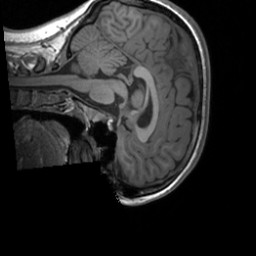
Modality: T1w
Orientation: sagittal
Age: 18
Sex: female
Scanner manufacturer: siemens
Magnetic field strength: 3 T
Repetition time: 1.9 s
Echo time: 0.00226 s